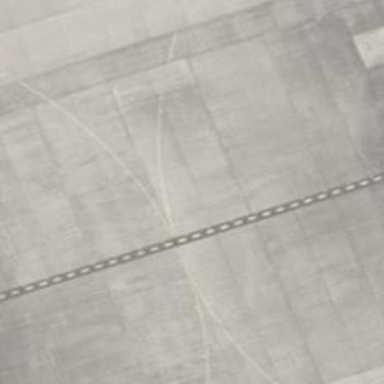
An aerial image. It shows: Concrete taxiway at the airport.